Question:
I have 3 user types :
1. Admin
2. Distributor
3. Internal
I have a problem sign in as 'user type'. ( )
I can sign in when my user type is Admin.
I can sign in when my user type is Distributor.
BUT I can't sign in when my user type is internal. Wired ????
I look through every single line of my code in my sign-in functions in my AccountController.php.
I didn't notice any bug there. If you guys notice any bugs there -- please kindly let me know.
That will be a huge help for me.
Here is my Sign-In Functions
'GET'
'''
public function getSignIn(){
return View::make('account.signin');
}
'''
'POST'
'''
public function postSignIn() {
$validator = Validator::make( Input::only('username','password'),
array(
'username' =>'required',
'password' =>'required'
)
);
if ($validator->fails()) {
return Redirect::route('account-sign-in-post')
->with('error','Username/Password Wrong or account has not been activated !')
->withErrors($validator);
}
// Remember Me
$remember = (Input::has('remember')) ? true : false ;
$auth = Auth::attempt(array(
'username' => strtolower(Input::get('username')),
'password' => Input::get('password'),
'active' => 1),
$remember);
// Keep track on log-in information of the user.
if(Auth::check()){
$user = Auth::user();
$user->last_logged_in = Input::get('created_at');
$user->logged_in_count = $user->logged_in_count + 1 ;
$user->is_online = '1';
$user->save();
}
if($auth) {
return Redirect::to('/')
->with('success','You have been successfully logged in.')
;
}
else {
return Redirect::route('account-sign-in')
->with('error','Username/Password Wrong or account has not been activated !')
->withInput(Input::except('password'))
->withErrors($validator);
}
}
'''
'VIEW'
'''
@extends ('layouts.form')
@section('content')
<style type="text/css">
.signin{
text-align: center;
}
#forgetpassword{
/*color:#5cb85c;*/
color:silver;
}
</style>
<form class="form-horizontal" role="form" action=" {{ URL::route('account-sign-in-post')}}" method="post" >
@if ($errors->has('username')){{ $errors->first('username')}} @endif
<div class="form-group">
<label for=""> Email </label>
<input placeholder="Email" type="text" class="form-control" required name="username" {{ ( Input::old('username')) ? 'value="'.e(Input::old('username')).'"' : '' }}>
</div><br>
@if ($errors->has('password')){{ $errors->first('password')}} @endif
<div class="form-group">
<label for=""> Password </label>
<input placeholder="Password" type="password" class="form-control" required name="password">
</div><br>
<br>
<button type="submit" class="btn btn-success btn-sm btn-block ">Sign In </button>
{{ Form::token() }}
</form><br>
<div class="col-lg-12 text-center">
<a id="forgetpassword" href="{{ URL::route('account-forgot-password') }}"> Forget Password </a> <br>
</div>
@stop
'''
I am sure that I typed in the right username and password because I double check with my database.
It keep redirecting me back to my sign-in page.
with('error','Username/Password Wrong or account has not been activated !')
Can someone please tell me, if I did anything that I'm not suppose to ?
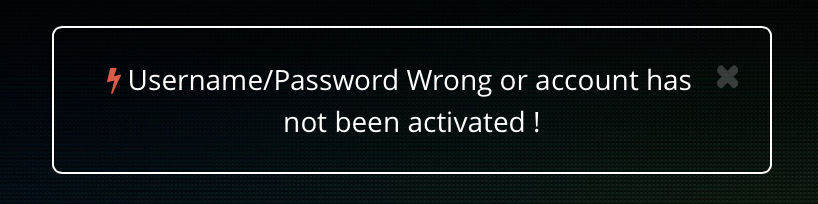
Answer: In your situation, you should check your 'auth' variable in your 'Sign_In' Function.
According to your code,
'''
$auth = Auth::attempt(array(
'username' => strtolower(Input::get('username')),
'password' => Input::get('password'),
'active' => 1),
$remember);
'''
Keep in mind that, these are things need to make sure
- 'username'- 'password'- 'active'
If any of these fail, therefore, it 'STOP' you from signing in.
- 'user active'-
'If Not'
on your set-password function or anywhere, where you normally set your user active.
just do this :
'''
$user->active = '1';
$user->save();
'''
Let me know if this work!!